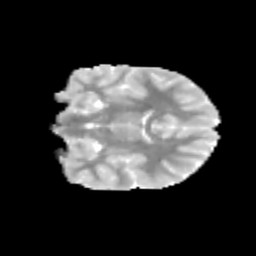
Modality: MD
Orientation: coronal
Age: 10
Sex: female
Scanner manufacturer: siemens
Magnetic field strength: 3 T
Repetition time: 3.8 s
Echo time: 0.07 s